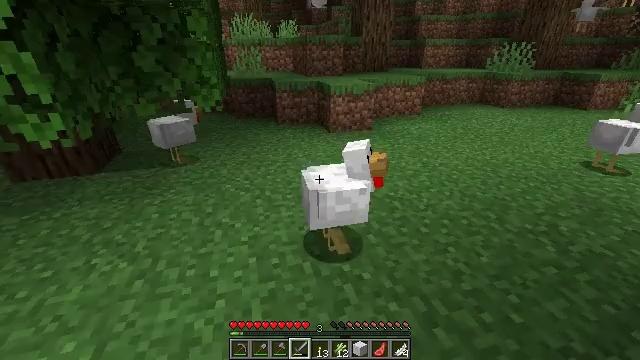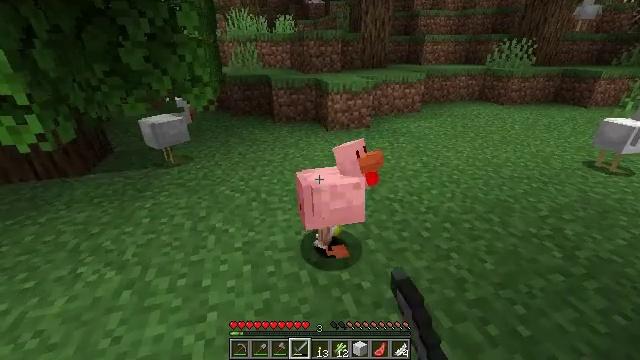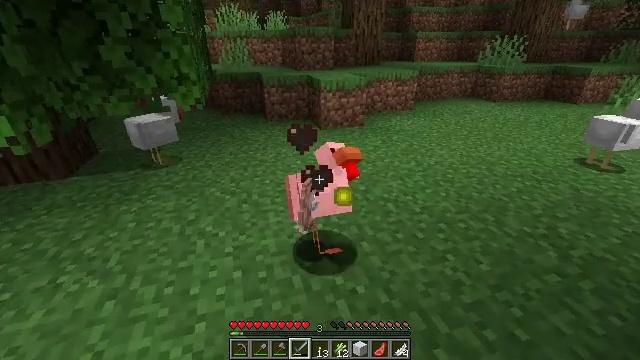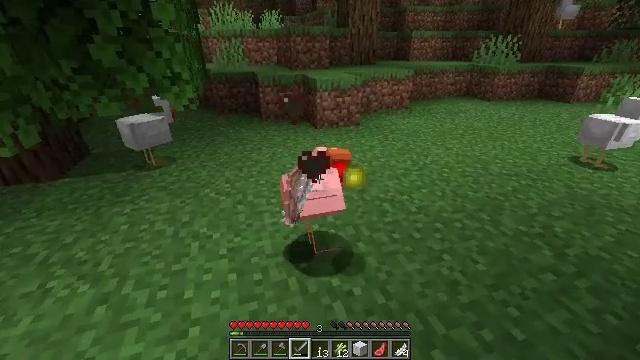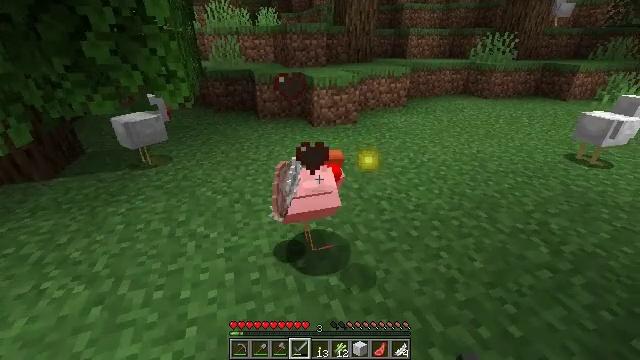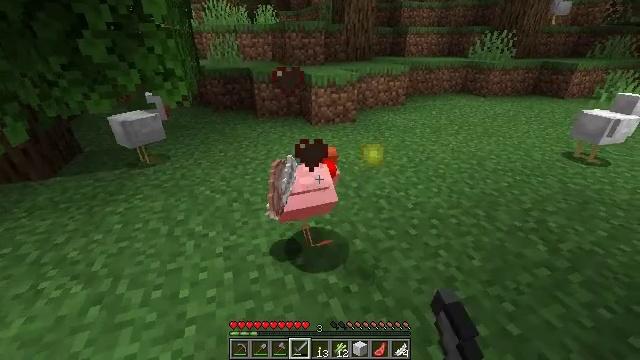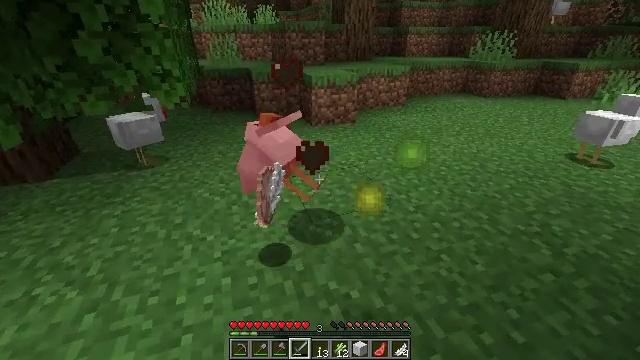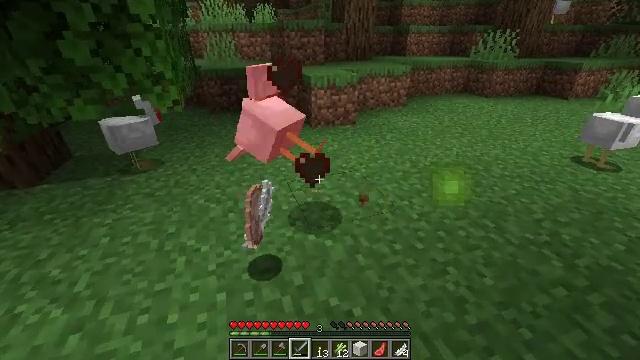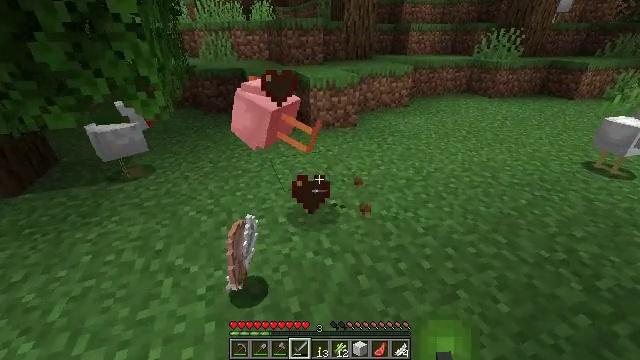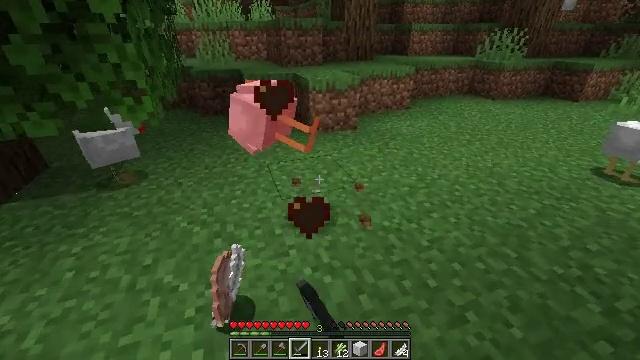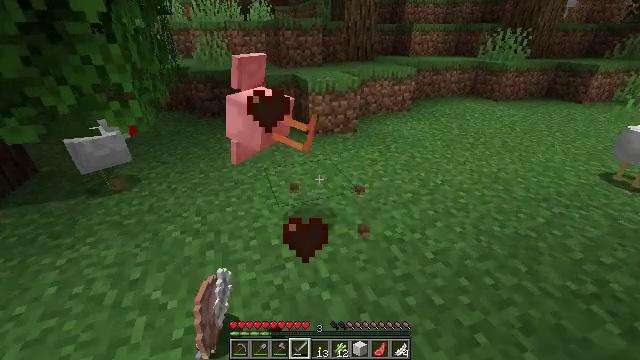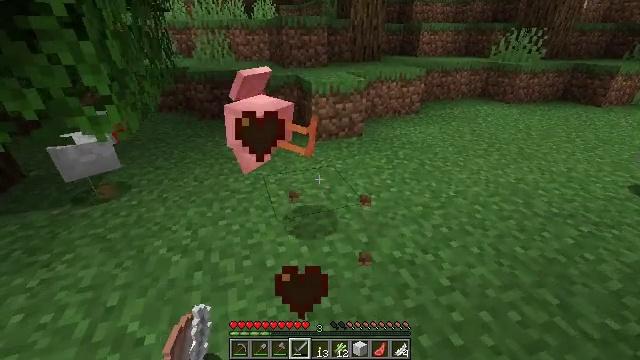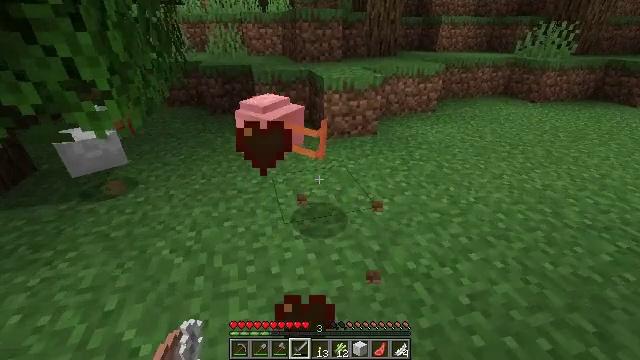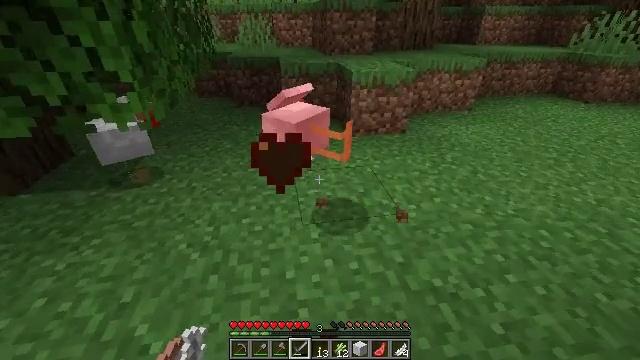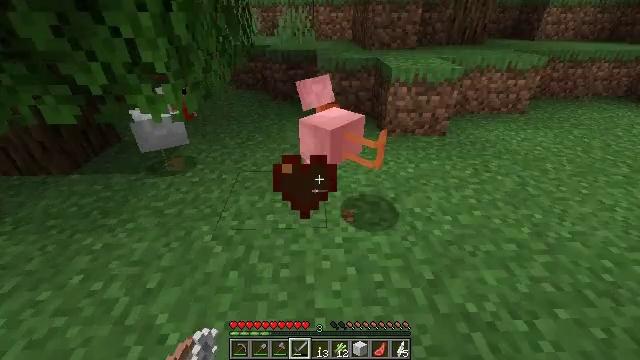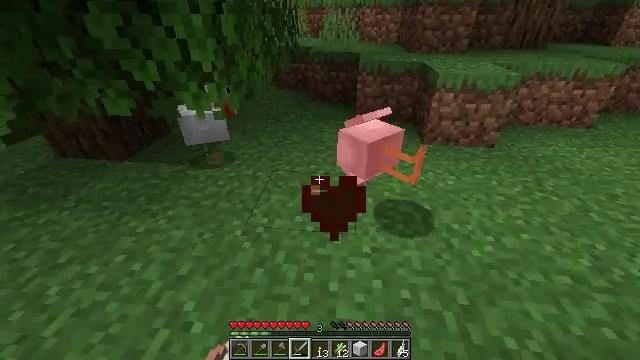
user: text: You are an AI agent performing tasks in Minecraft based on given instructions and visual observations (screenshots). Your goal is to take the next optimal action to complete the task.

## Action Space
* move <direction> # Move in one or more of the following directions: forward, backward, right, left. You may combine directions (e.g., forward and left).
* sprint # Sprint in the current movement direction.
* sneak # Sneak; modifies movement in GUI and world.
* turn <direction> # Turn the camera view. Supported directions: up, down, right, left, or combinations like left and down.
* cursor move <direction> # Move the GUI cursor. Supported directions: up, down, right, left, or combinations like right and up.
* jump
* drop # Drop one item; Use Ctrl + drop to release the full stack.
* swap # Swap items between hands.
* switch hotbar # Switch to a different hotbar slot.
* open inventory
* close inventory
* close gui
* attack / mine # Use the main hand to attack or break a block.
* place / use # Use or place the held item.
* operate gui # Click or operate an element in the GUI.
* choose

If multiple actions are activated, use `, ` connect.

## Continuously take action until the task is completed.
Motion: motion action
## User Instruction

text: Mine oak leaves.
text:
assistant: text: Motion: attack / mine
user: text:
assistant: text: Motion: turn right, attack / mine
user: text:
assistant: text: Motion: no_op
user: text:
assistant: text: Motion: attack / mine
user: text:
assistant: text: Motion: attack / mine
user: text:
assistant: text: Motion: move forward
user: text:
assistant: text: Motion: move forward, attack / mine
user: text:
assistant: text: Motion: move forward, attack / mine
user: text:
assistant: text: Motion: move forward, attack / mine
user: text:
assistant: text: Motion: move forward
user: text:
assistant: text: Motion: move forward, turn left
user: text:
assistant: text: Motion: move forward, turn left and down
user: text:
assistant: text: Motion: turn left and down
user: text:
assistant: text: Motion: turn left and down
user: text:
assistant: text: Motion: turn left
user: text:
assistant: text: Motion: move forward, turn left and up
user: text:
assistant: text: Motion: move forward, turn left and up
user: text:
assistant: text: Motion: move forward, turn left and up
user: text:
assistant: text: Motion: move forward, turn left and up
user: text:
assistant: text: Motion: move forward, turn left
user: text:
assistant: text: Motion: move forward
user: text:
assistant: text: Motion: no_op
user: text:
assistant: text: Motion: turn left and down
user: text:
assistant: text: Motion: turn left and down
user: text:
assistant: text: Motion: turn left
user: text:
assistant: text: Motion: turn left
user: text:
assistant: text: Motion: move right, turn left, attack / mine
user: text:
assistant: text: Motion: move right, turn left, attack / mine
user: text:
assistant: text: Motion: move right, attack / mine
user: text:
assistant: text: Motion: attack / mine